Question: I was brushing up on my CSS skills earlier and I came across a tutorial that has me going bald. Here's the link: <URL> I have spent hours researching for an answer to this but haven't came across anything that helped me.
The author of the tutorial does not give any good details to what is going on with elements. I understand that floating lifts an element off the page and floats it in the given direction (left / right). Clearing resets the floated element and places it back into the flow of the page.
How are those elements still floated to the right if the right side has been cleared? I don't understand the logic behind this. Any clarification on this would be deeply appreciated .
Here is CSS code and a screenshot from the tutorial linked above...
'''
.floatright {
float: right;
margin: 0 0 10px 10px;
clear: right;
}
p { margin-top: 0; }
'''

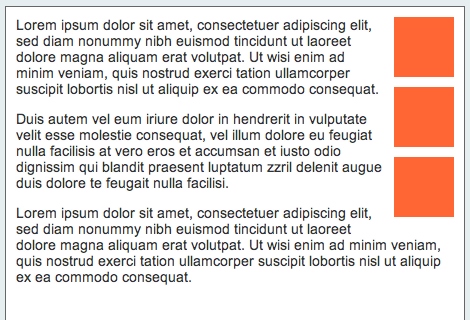
Answer: You misunderstand clearing. 'clear: right' simply means that the element should all previously right-floated elements in the same context, in other words that it should drop below all other right-floated elements. Visualization:
'''
| |
| +-----++-----+|
| | A || B ||
| | || ||
| +-----++-----+|
| +-----+|
| | C ||
| | ||
| +-----+|
| |
'''
All elements are floated right, but 'C' is set to 'clear: right', so it drops below the previous floated elements.